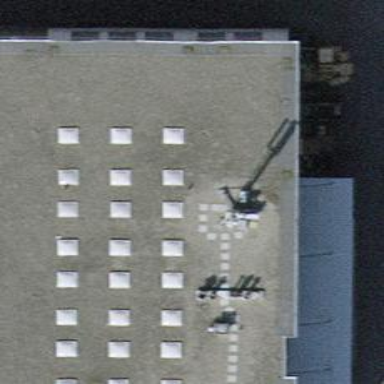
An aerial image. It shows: Mast tower used for communication.